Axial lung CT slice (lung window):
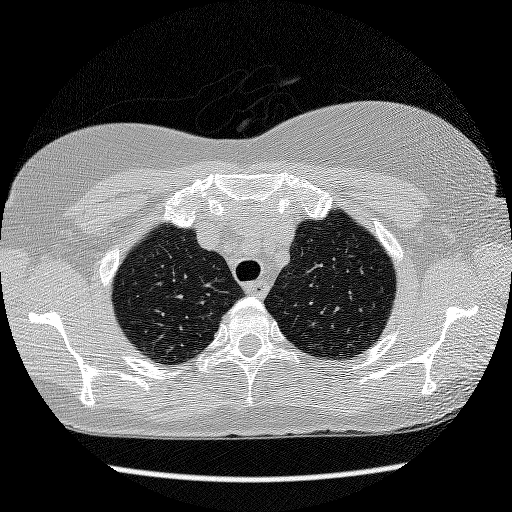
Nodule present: no